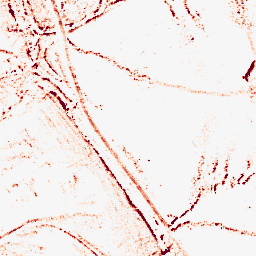
Category: morphological
Decomposition family: morphological_rect
Decomposition parameters: operation: opening
width: 5
height: 5
Upsampling method: sinc_blackman
Upsampling parameters: scale: 2
kernel_size: 16
Upsampling scale: 2